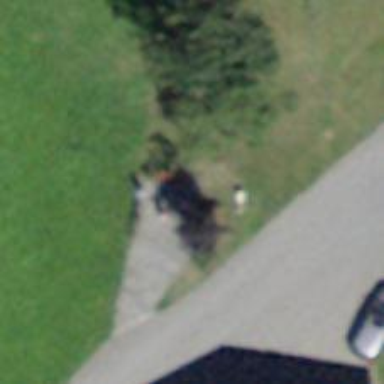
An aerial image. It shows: Bench for seating.